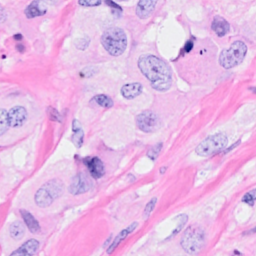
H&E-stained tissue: Breast